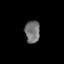
Tissue: lung
Cell type: Epithelial cells
Senescence score: 0.188
Nuclear area (px): 326
Mean DAPI intensity: 115.248